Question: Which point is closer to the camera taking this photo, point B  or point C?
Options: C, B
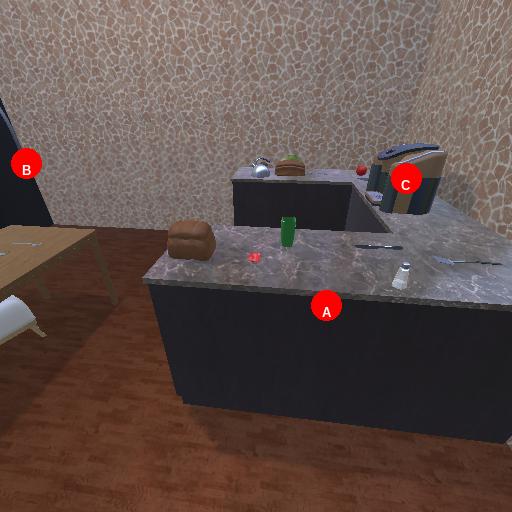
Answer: C